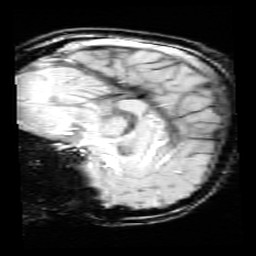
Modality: SWI
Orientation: sagittal
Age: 11
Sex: female
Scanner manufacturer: siemens
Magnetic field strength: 3 T
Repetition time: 0.027 s
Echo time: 0.02 s